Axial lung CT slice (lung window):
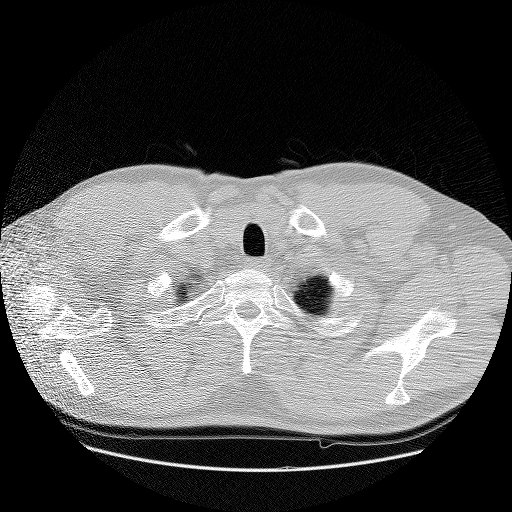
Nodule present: no